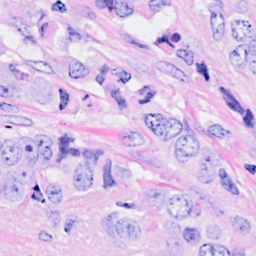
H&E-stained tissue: Breast